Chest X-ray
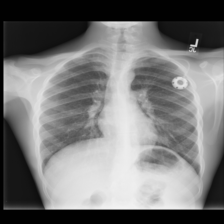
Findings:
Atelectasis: negative
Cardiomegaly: negative
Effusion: negative
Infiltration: negative
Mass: negative
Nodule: negative
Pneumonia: negative
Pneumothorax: negative
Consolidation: negative
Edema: negative
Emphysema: negative
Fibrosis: negative
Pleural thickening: negative
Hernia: negative